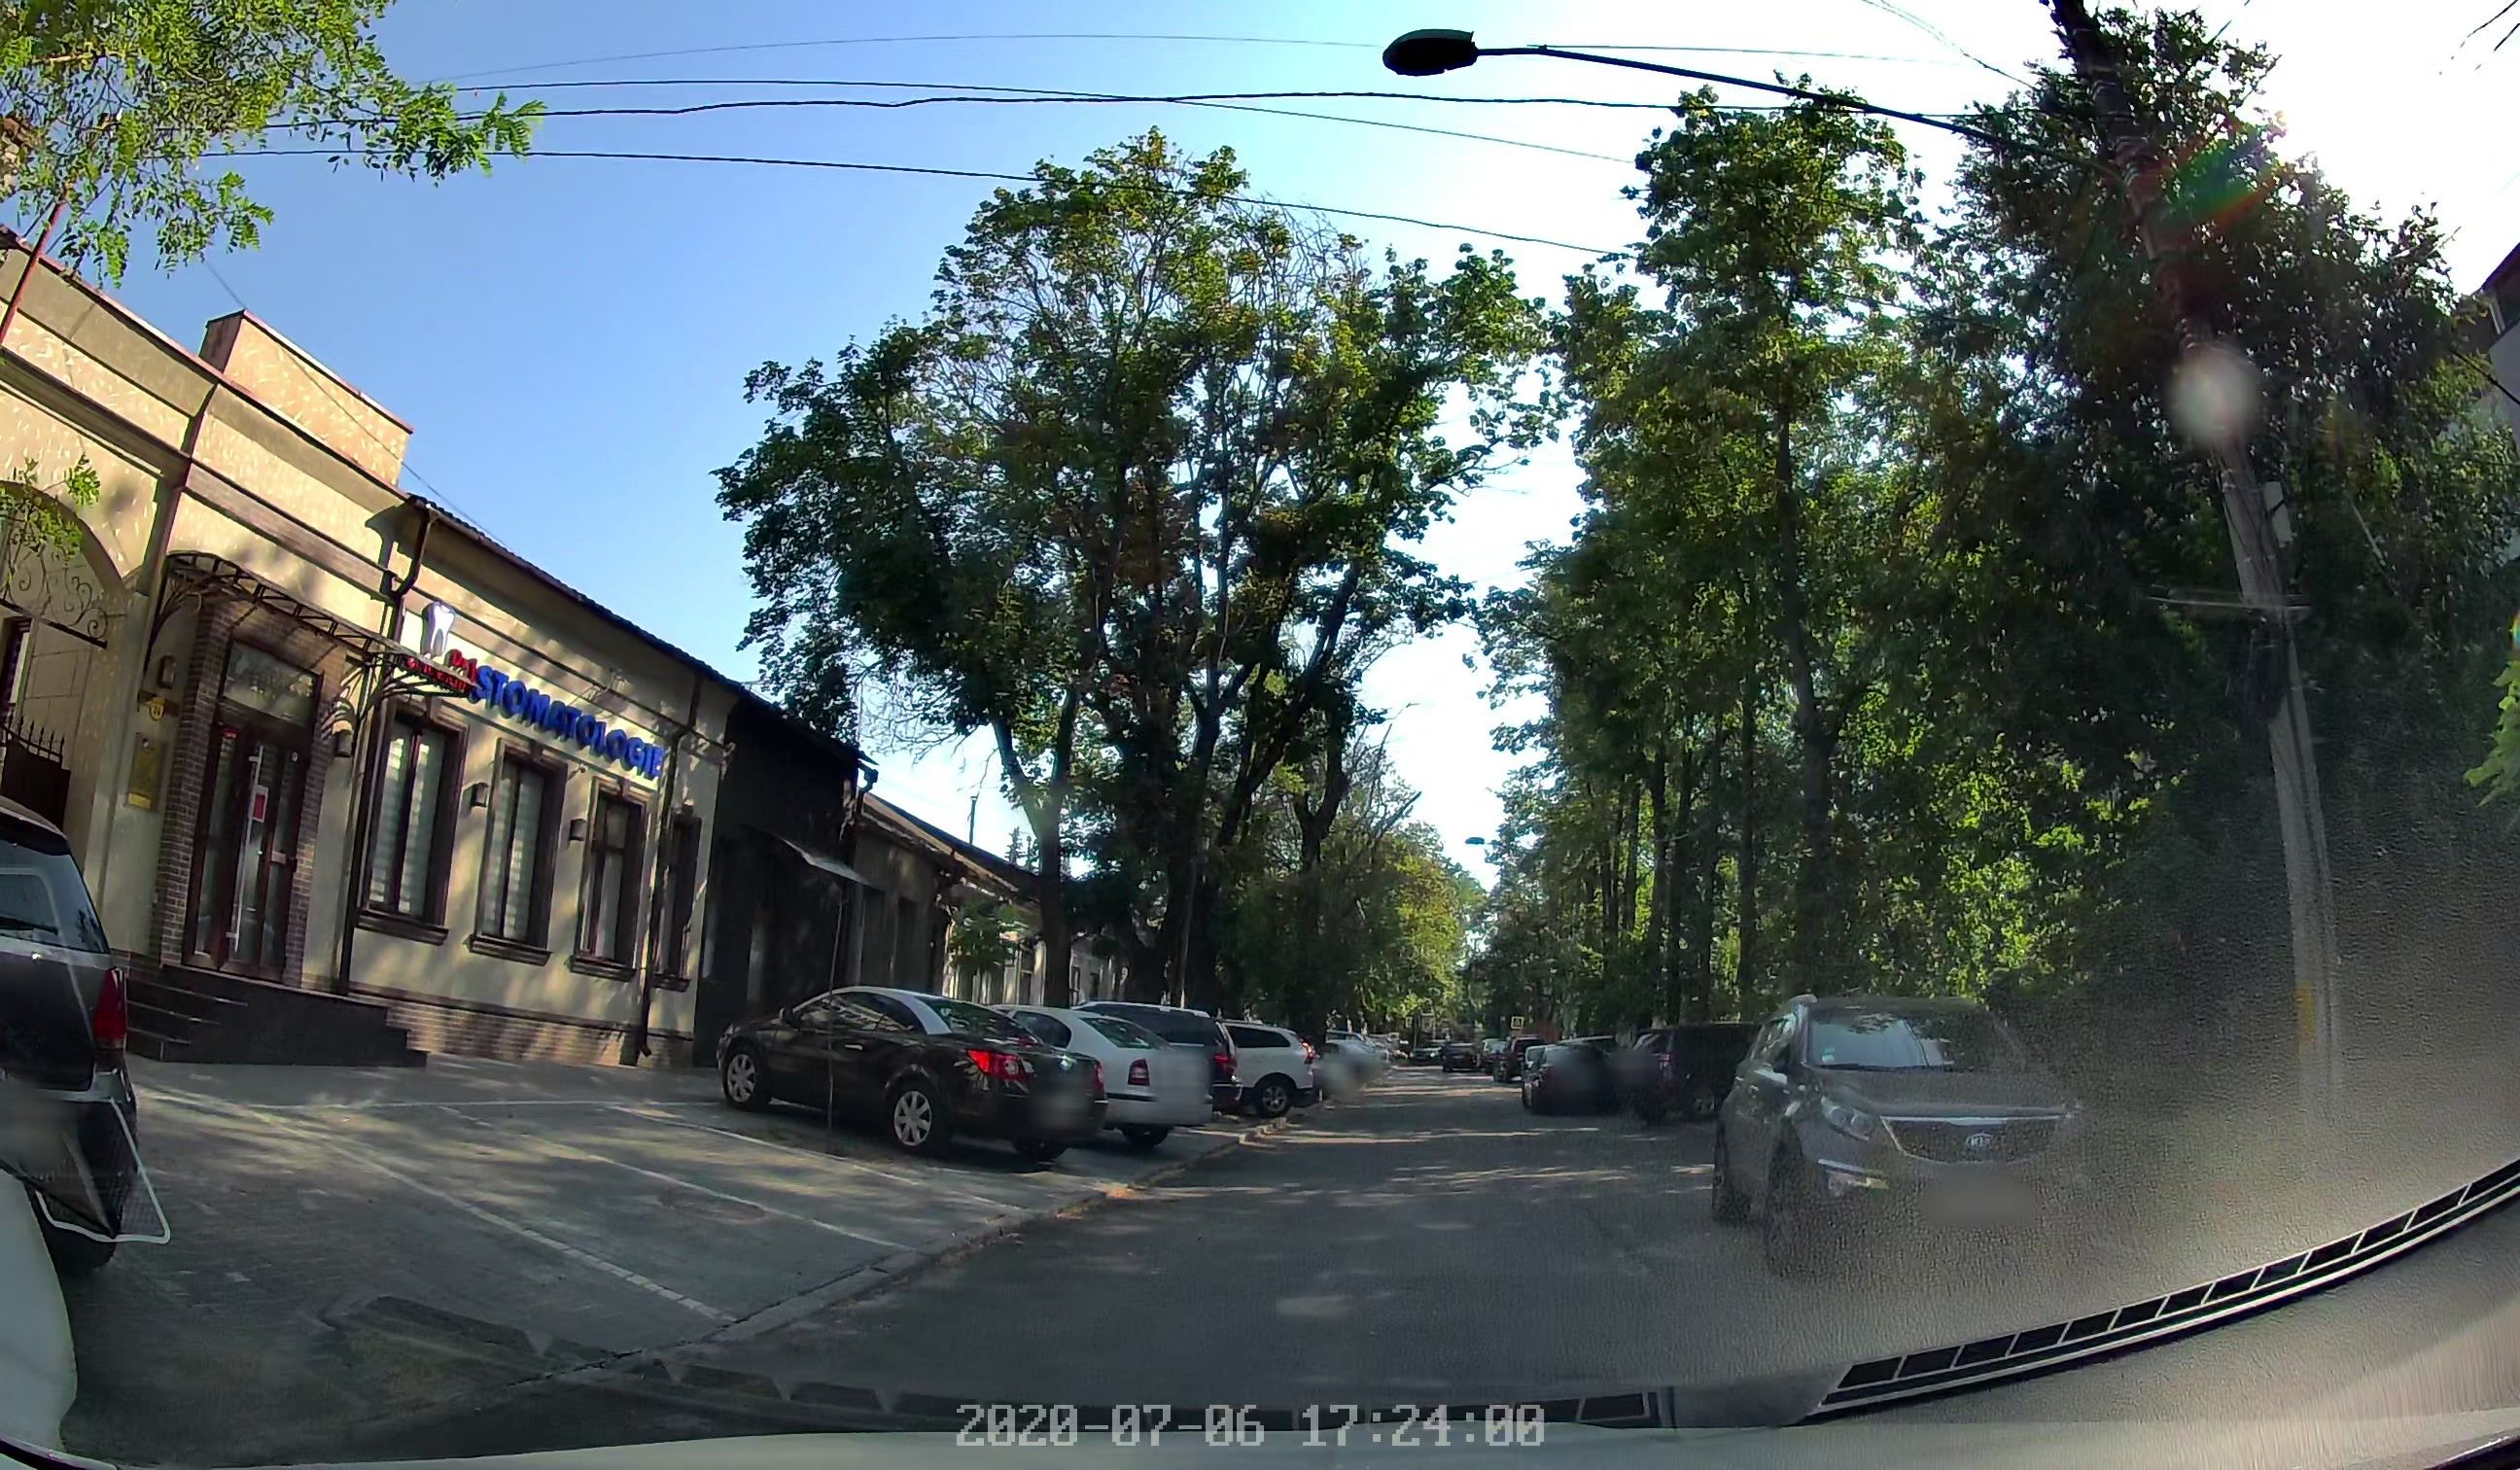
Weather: clear
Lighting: day
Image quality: good
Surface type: driving surface
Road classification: residential
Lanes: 2
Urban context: urban centre
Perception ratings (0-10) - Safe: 1.28, Lively: 8.42, Beautiful: 3.58, Boring: 2.64, Depressing: 4.94, Wealthy: 1.76